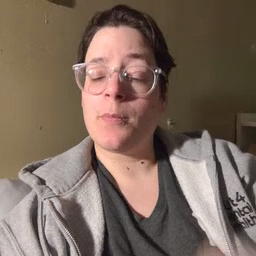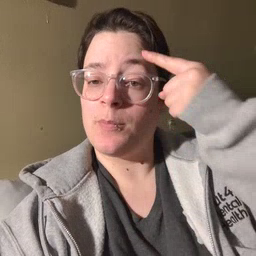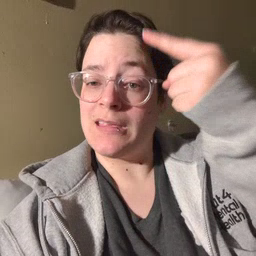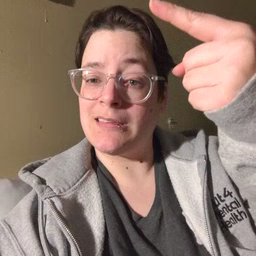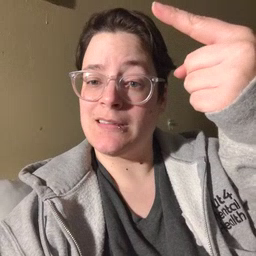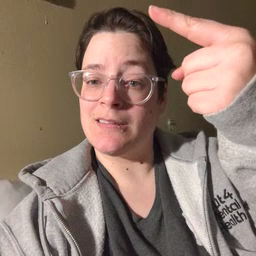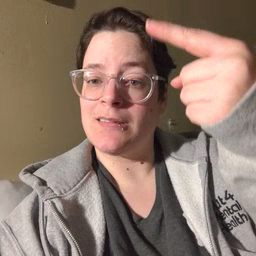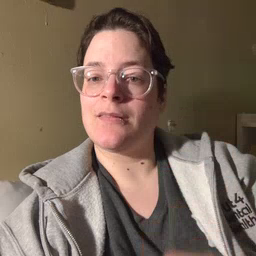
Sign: penny